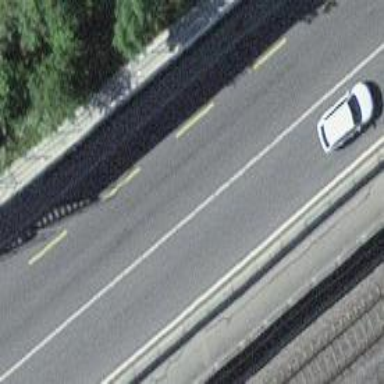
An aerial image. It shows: Primary highway with asphalt surface. There is cycle track on the left side.